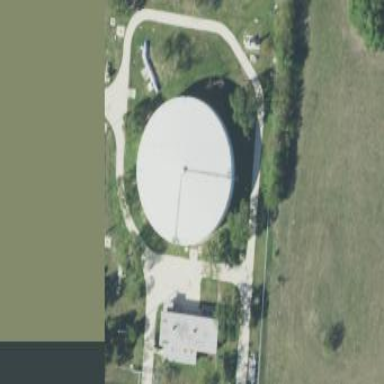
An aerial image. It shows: Building with water tank.